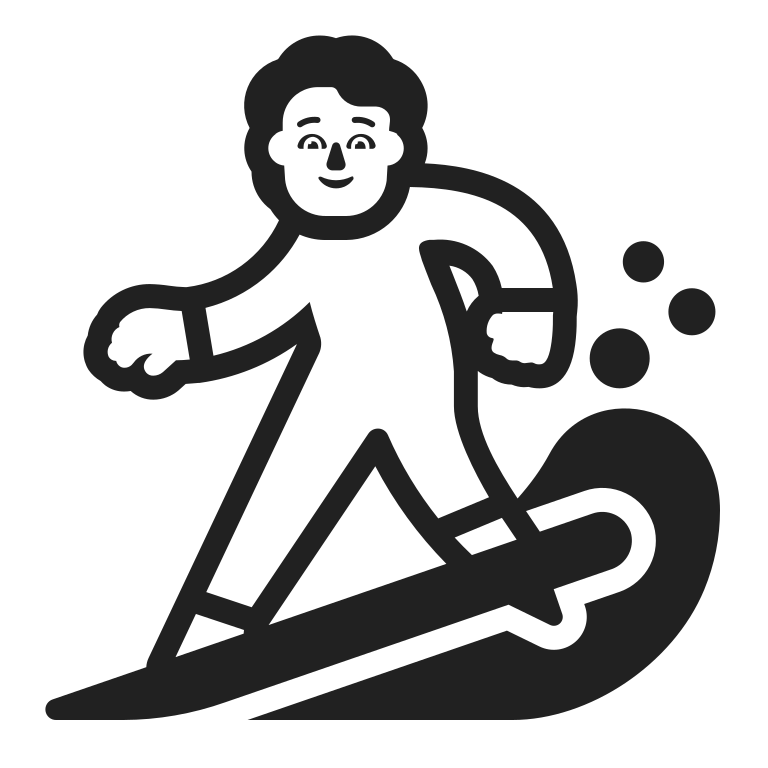
person surfing high contrast default